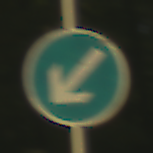
Verkehrszeichen: VorgeschriebeneVorbeifahrtLinks
Umgebung: Outdoor, Suburban
Tageszeit: MorningAfternoon
Wetter: Clear
Licht: Natural
Jahreszeit: NotSpecified
Kontrast: HighContrast